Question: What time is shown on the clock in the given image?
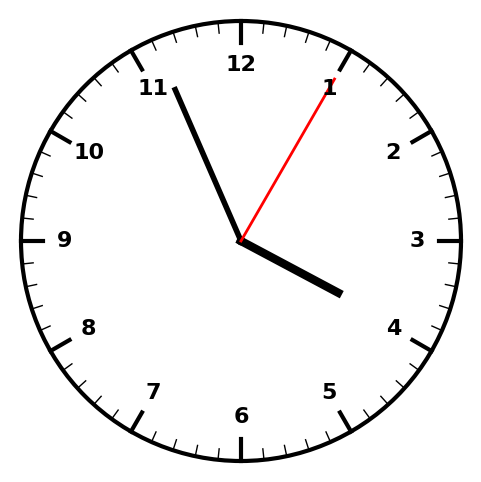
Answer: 03:56:05